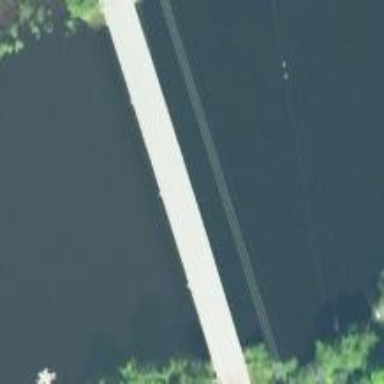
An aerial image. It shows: Man-made bridge.